Aerial crown-view tile of a tropical tree (Barro Colorado Island, Panama), acquired 20240813:
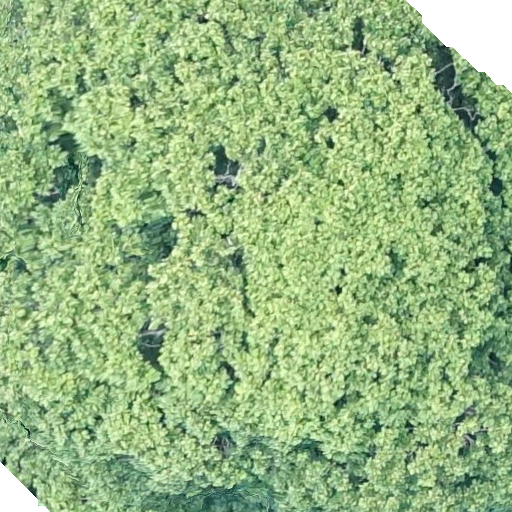
Species: Dipteryx oleifera
GBIF accepted scientific name: Dipteryx oleifera
Crown area: 567.106 m²